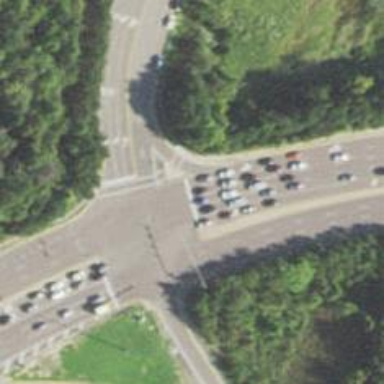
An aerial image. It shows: Trunk link highway.